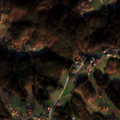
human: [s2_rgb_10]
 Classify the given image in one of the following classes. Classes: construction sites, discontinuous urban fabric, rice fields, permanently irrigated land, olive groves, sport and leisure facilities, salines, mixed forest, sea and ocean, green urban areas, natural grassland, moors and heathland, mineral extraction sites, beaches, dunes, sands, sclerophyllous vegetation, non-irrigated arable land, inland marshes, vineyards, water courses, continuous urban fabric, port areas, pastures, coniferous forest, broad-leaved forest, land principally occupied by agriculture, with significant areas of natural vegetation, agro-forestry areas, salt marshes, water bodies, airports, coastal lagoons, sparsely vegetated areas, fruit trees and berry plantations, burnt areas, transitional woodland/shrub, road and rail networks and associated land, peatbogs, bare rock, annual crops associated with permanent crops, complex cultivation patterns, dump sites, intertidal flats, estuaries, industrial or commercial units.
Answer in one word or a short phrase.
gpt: discontinuous urban fabric, pastures, complex cultivation patterns, land principally occupied by agriculture, with significant areas of natural vegetation, mixed forest